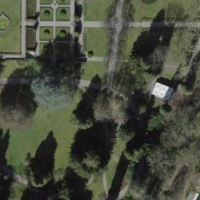
EUNIS habitat code: 53
Species observed at this site:
Carpinus betulus
Ichthyosaura alpestris